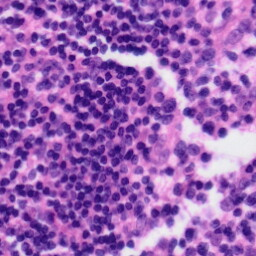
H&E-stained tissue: Tonsil